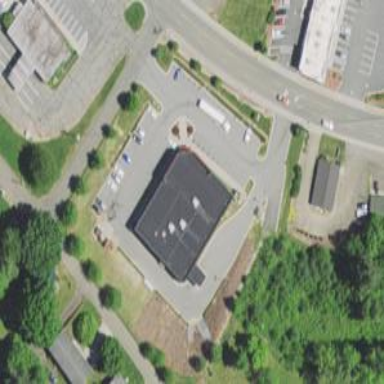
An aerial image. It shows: Pharmacy building providing healthcare services.